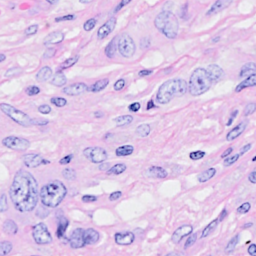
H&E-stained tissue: Breast